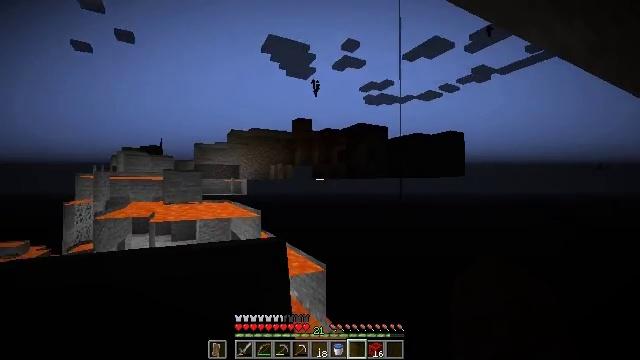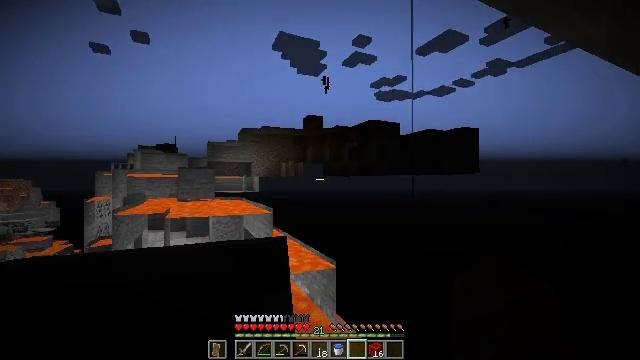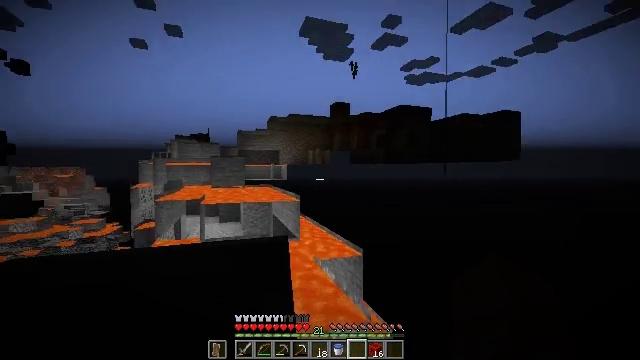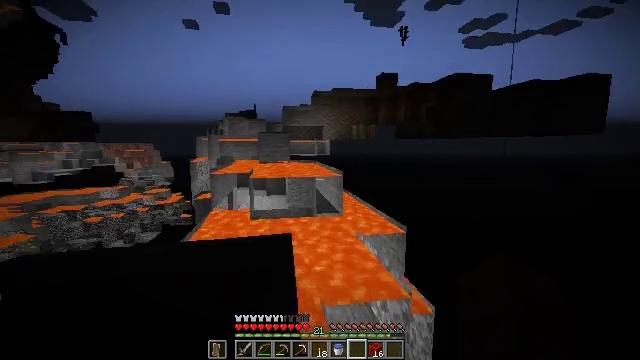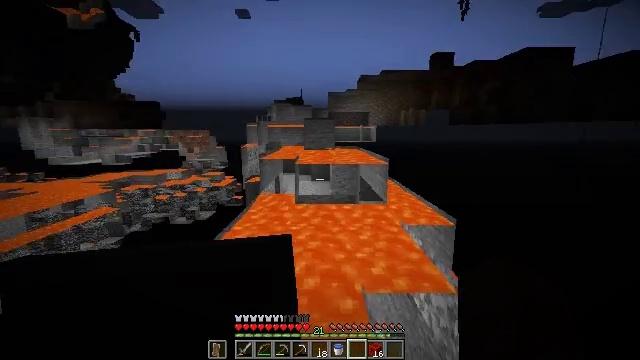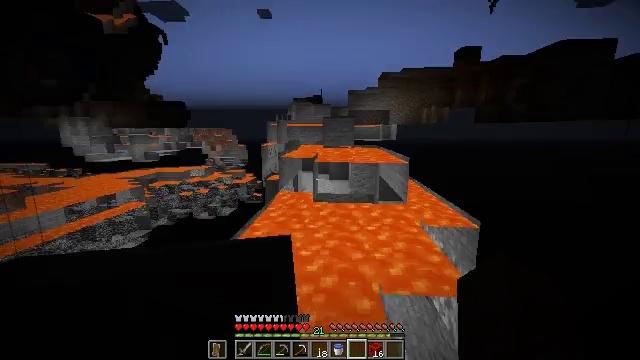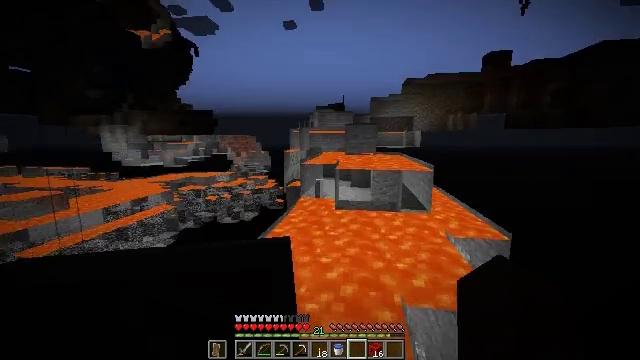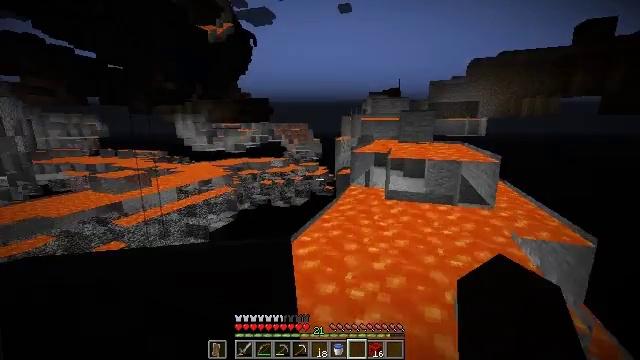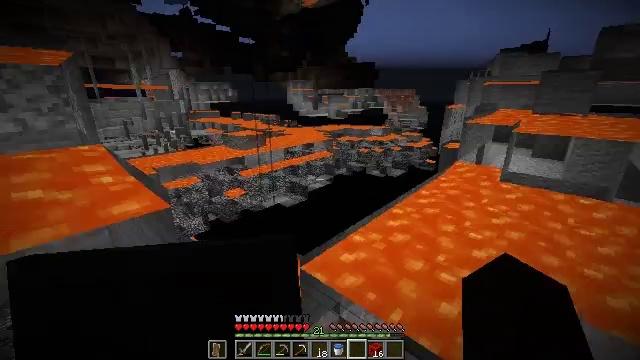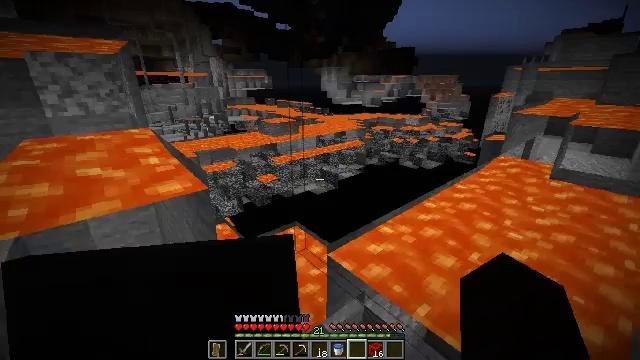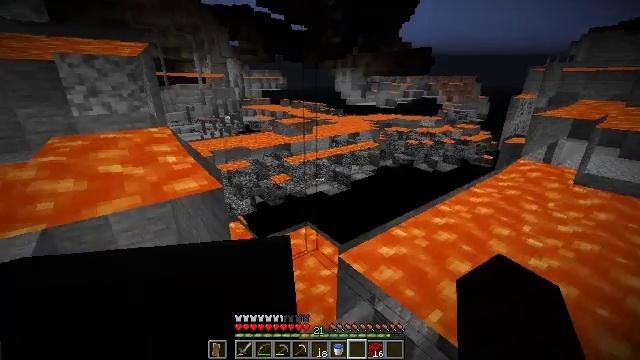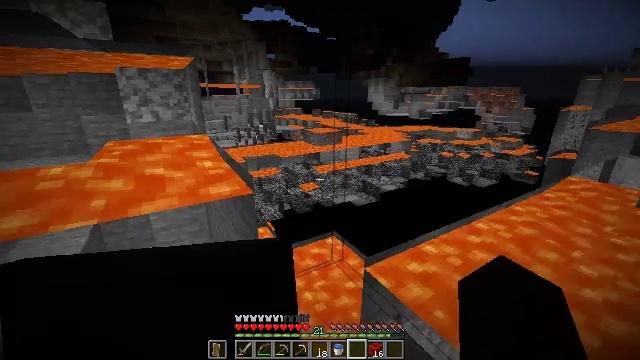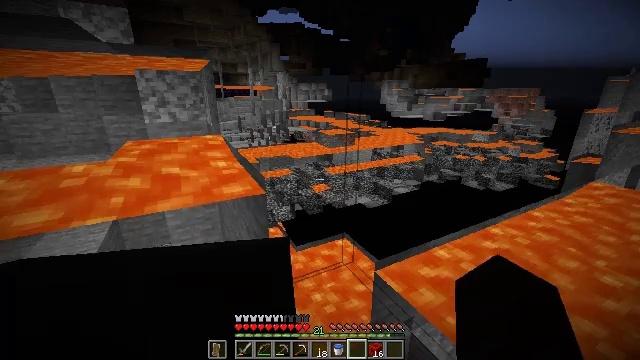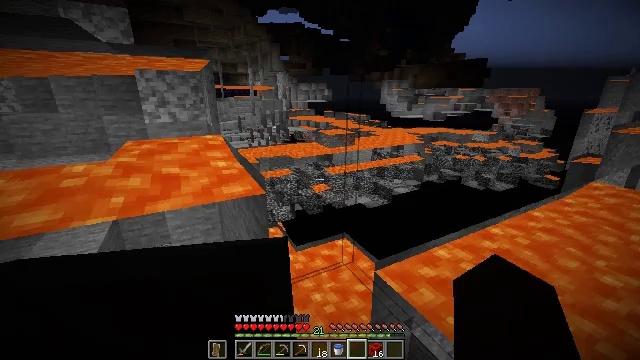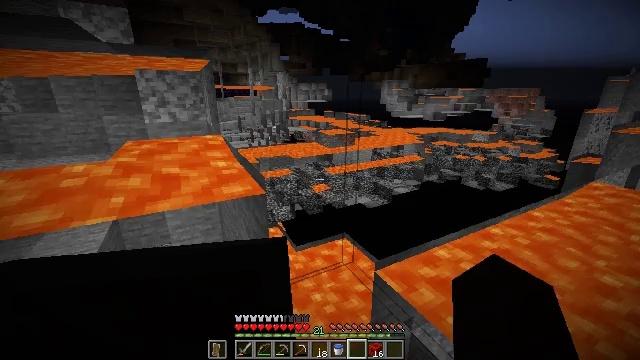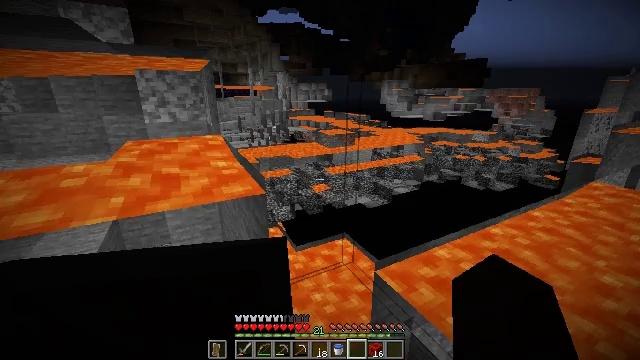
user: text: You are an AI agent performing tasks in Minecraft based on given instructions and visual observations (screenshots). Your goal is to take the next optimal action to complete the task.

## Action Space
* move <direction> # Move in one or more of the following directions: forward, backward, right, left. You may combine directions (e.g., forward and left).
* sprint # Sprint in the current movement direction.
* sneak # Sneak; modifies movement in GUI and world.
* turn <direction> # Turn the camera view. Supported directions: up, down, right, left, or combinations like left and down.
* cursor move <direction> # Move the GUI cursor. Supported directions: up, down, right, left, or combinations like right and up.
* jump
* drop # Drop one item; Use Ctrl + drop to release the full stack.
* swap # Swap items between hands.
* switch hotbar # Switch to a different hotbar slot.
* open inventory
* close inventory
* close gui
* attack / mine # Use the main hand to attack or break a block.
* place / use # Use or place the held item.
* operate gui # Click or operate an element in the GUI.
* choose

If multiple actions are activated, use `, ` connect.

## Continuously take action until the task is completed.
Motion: motion action
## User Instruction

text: Attack the piston head to remove it.
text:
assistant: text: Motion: turn left
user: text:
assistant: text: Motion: turn left and down
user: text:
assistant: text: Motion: turn left and down
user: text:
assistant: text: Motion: turn left and down
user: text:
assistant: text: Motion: turn left
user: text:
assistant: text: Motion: turn left and up
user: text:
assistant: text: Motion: turn left and down
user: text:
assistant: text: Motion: turn left and down
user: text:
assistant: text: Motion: turn left and down
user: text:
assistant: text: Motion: turn left
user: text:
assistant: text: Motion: turn left and up
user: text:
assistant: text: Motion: turn left
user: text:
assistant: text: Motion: no_op
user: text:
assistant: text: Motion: no_op
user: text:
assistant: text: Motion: no_op
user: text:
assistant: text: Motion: no_op
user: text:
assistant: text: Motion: no_op
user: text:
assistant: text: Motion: turn left
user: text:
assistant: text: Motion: turn left
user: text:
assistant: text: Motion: no_op
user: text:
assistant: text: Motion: no_op
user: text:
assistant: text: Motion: no_op
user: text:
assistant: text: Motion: no_op
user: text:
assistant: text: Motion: no_op
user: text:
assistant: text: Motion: no_op
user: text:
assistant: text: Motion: no_op
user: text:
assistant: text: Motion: no_op
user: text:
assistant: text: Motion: no_op
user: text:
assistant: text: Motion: turn left and up
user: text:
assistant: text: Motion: turn left